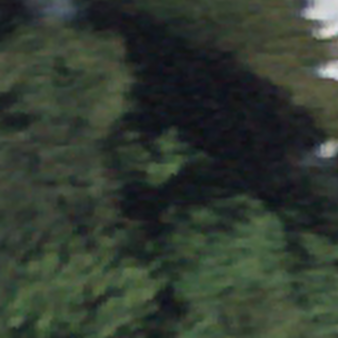
Label: other